Question: I am just experimenting and am trying to compile the standard 'hello world' app. Where is the a.out or similar type file written (basically the executable that gets chmodd'd and is run via ./More)? I can see the target but it doesn't get written as I'd expect (called More in screenshot). I tried looking at the scheme but it isn't very clear what it means. It outputs a More.1 but this isn't an executable file. I'm sure this is so simple but due to search terms I wasn't able to find an answer via Google.

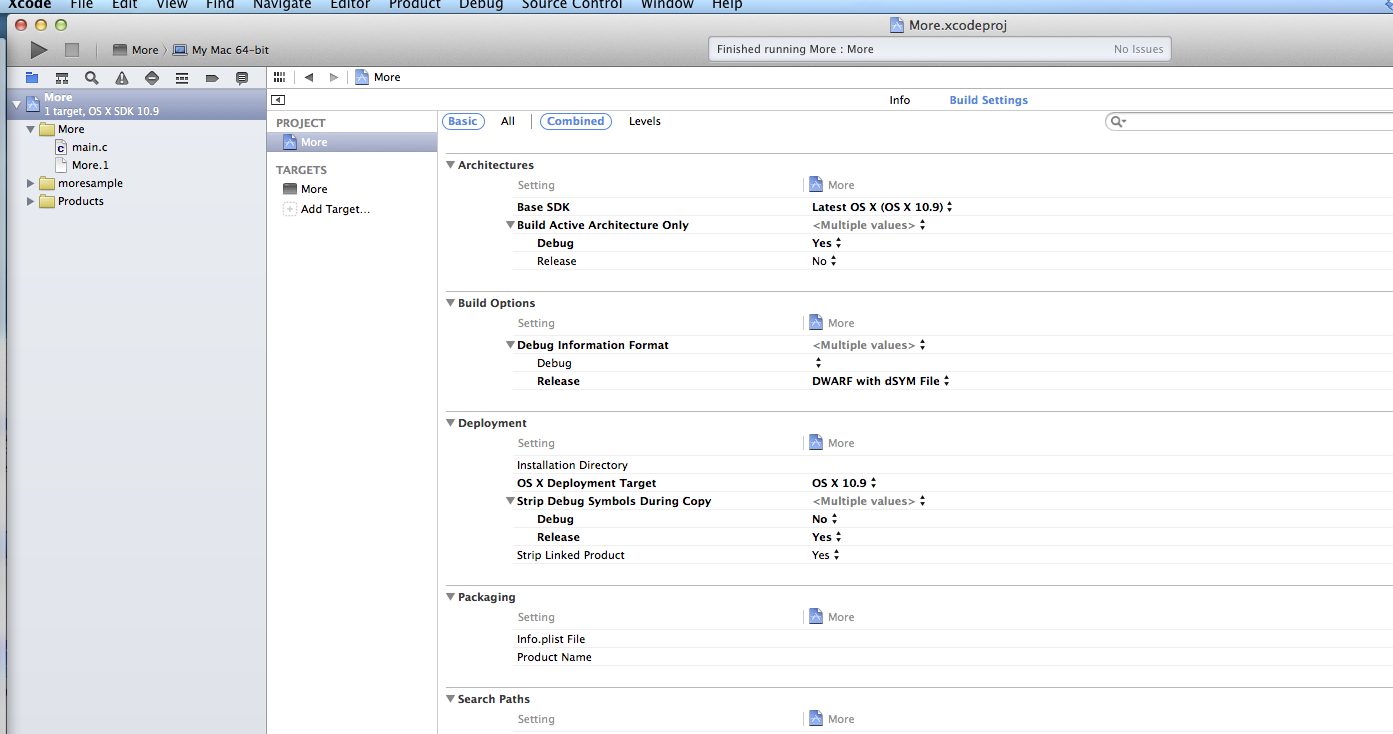
Answer: Click the disclosure triangle next to the Products folder on the left side of the project window. There should be a listing for your executable file in the Products folder. Select the executable file, right-click, and choose Show In Finder.
If the name of the executable file is in red, you'll have to build the project first. Click the Play button at the top of the project window to build and run the project.
You can also see where Xcode builds its products by opening Xcode's Locations preferences. Look in the Derived Data section. The default location is the following directory:
'''
/Users/YourUsername/Library/Developer/Xcode/DerivedData
'''
There will be a folder in the DerivedData folder for each Xcode project you've built.